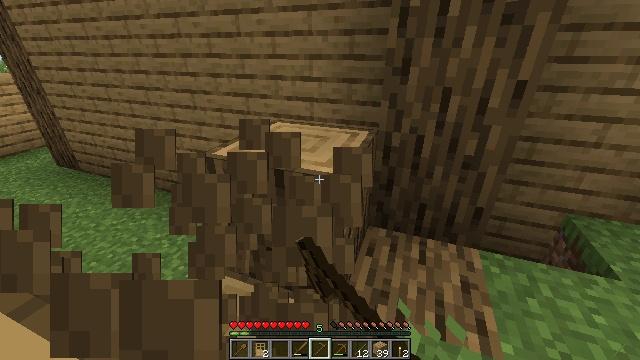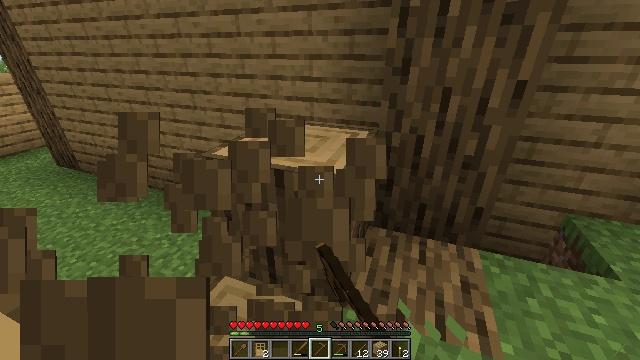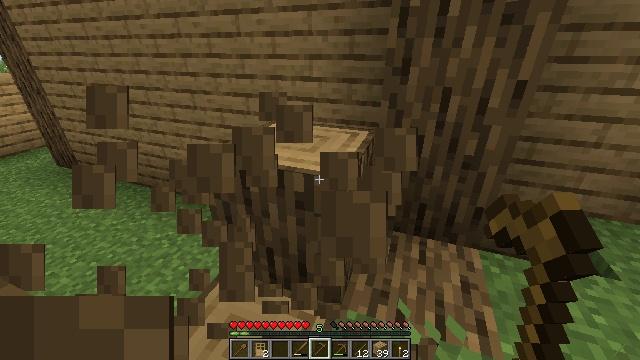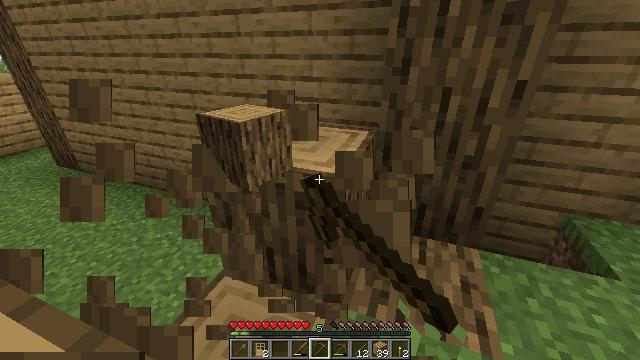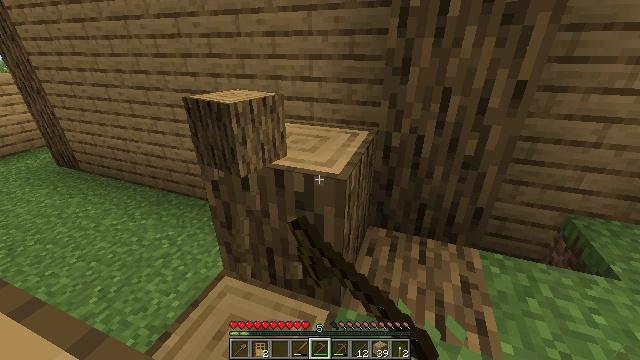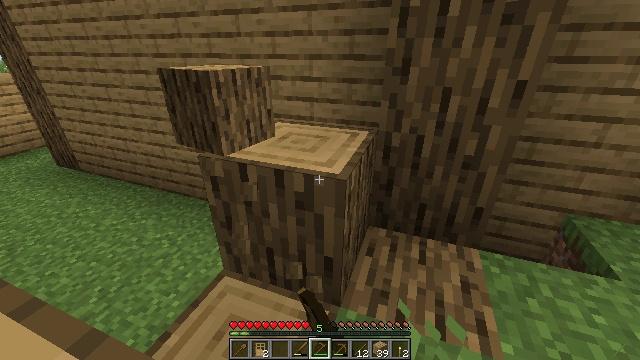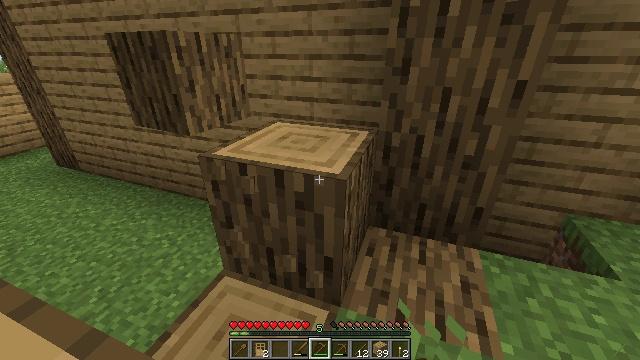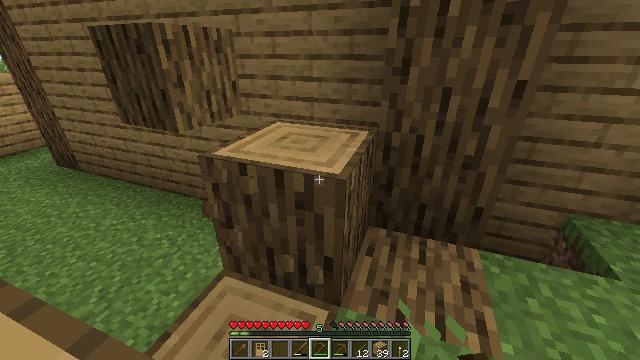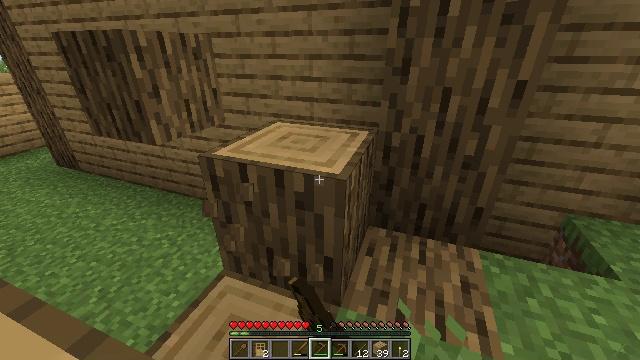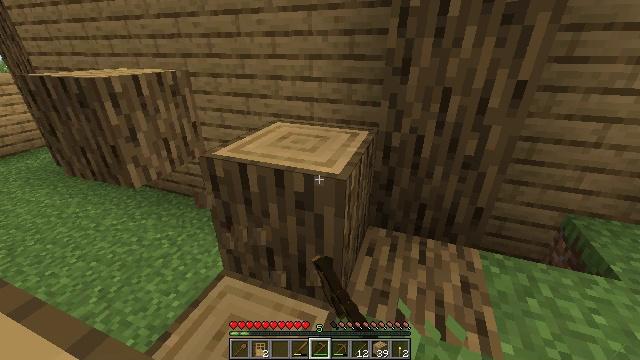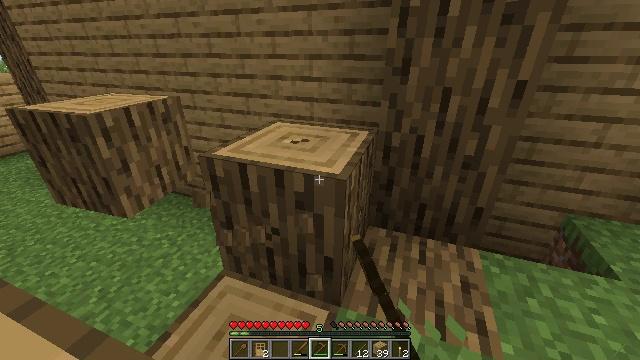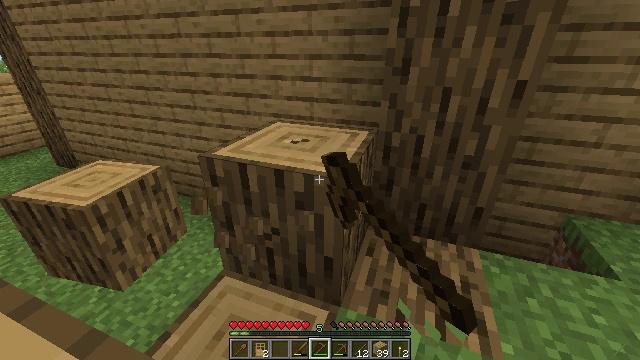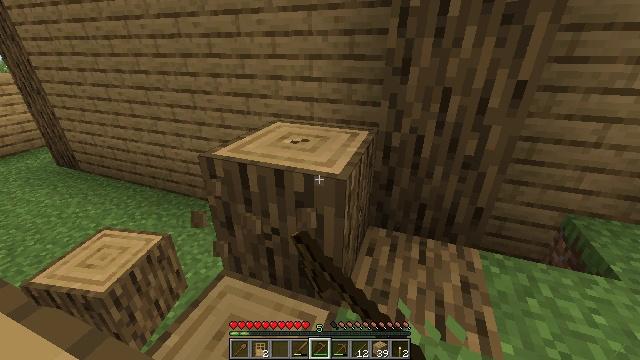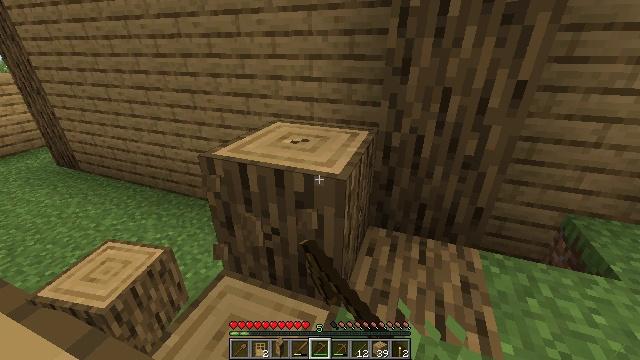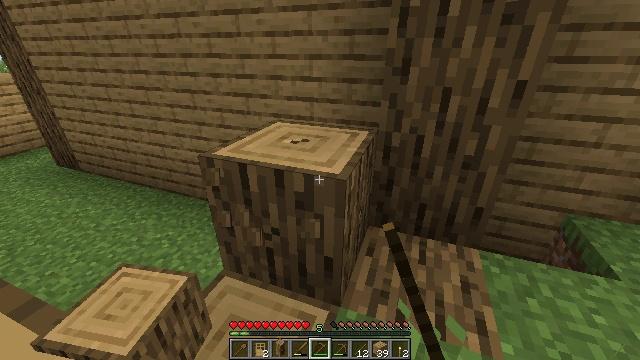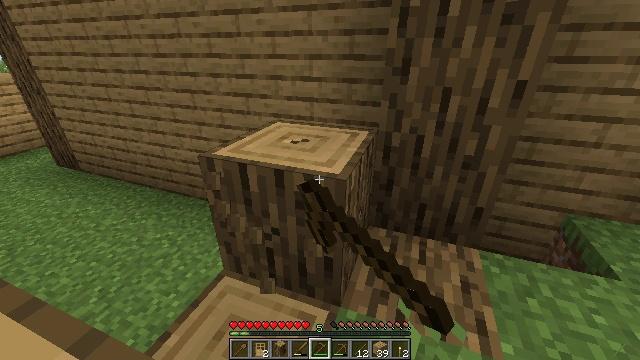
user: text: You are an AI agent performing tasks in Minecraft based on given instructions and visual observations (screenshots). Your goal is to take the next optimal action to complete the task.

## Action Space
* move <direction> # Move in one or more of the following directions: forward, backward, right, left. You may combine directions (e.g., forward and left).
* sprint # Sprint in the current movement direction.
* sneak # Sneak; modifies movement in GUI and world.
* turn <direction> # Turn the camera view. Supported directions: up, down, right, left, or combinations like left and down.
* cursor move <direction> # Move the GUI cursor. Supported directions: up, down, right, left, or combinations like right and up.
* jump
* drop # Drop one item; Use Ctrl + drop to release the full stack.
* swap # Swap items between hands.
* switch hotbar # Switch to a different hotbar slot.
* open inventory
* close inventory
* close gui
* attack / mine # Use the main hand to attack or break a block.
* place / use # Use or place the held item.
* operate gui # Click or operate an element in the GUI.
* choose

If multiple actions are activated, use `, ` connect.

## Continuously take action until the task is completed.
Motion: motion action
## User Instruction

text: Gather oak logs from trees.
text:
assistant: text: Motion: attack / mine
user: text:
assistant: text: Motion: attack / mine
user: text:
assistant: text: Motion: attack / mine
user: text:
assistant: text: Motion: attack / mine
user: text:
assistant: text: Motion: attack / mine
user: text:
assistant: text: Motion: attack / mine
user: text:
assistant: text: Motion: attack / mine
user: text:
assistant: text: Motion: attack / mine
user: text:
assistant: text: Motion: attack / mine
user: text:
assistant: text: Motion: attack / mine
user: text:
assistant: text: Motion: attack / mine
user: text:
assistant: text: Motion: attack / mine
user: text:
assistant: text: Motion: attack / mine
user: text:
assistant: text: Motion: attack / mine
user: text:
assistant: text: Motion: attack / mine
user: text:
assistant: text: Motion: attack / mine
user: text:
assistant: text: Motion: attack / mine
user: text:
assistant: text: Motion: attack / mine
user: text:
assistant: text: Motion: attack / mine
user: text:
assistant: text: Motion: attack / mine
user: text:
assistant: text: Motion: attack / mine
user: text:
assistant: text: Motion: attack / mine
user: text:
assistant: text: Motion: attack / mine
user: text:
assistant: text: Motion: attack / mine
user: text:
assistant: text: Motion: attack / mine
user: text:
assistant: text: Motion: attack / mine
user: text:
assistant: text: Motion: attack / mine
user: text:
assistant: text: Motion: attack / mine
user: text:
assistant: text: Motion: attack / mine
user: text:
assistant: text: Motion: attack / mine